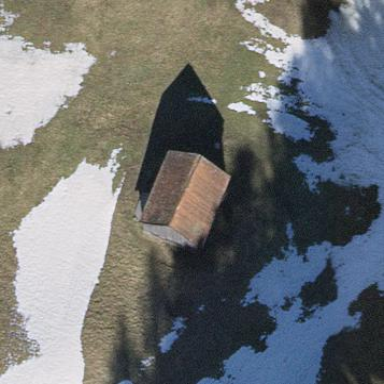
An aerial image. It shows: Shed.